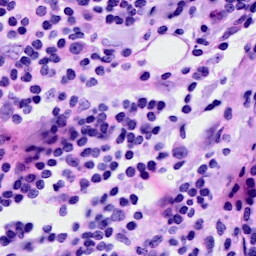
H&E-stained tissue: Breast